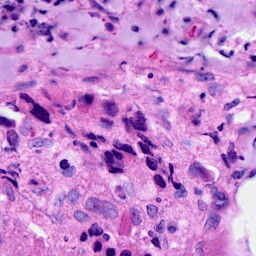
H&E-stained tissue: Breast